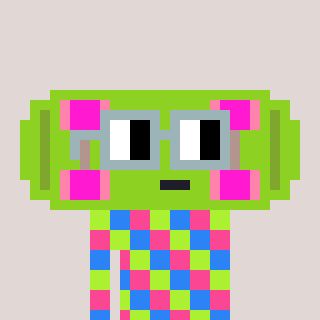
a pixel art character with square dark gray glasses, a skateboard-shaped head and a grayscale-colored body on a warm background